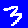
Digit: 3